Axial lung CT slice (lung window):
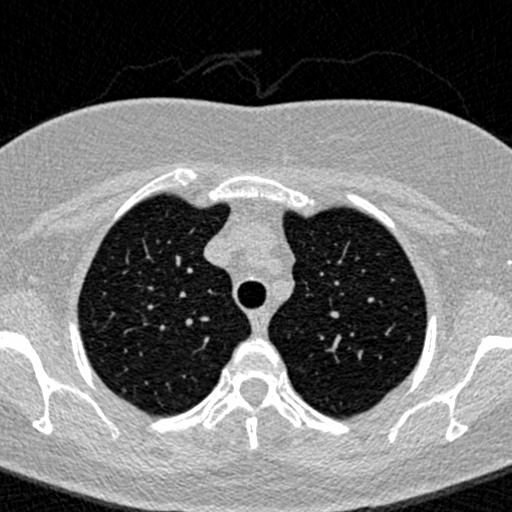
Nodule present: no